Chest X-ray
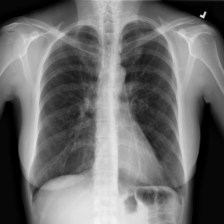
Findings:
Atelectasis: negative
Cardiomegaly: negative
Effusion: negative
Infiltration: negative
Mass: negative
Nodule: negative
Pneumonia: negative
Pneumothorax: positive
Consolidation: negative
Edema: negative
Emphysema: negative
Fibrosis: negative
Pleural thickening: negative
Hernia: negative